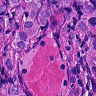
Metastatic tissue present: yes